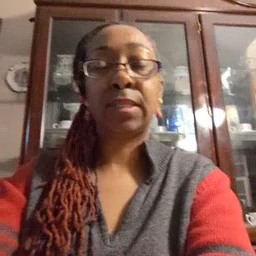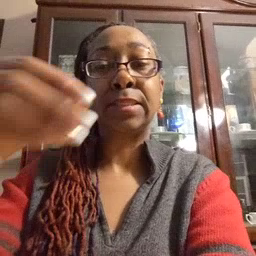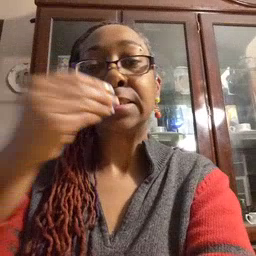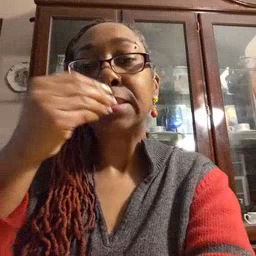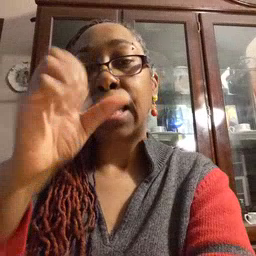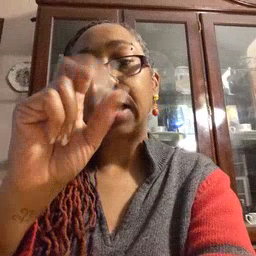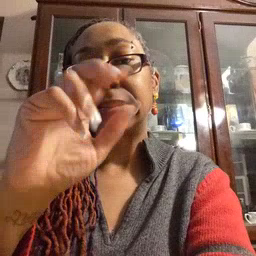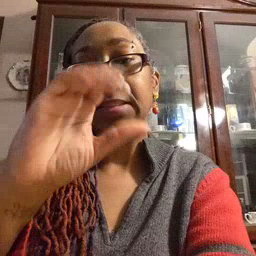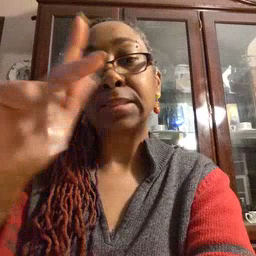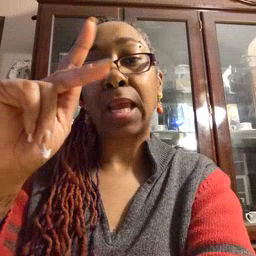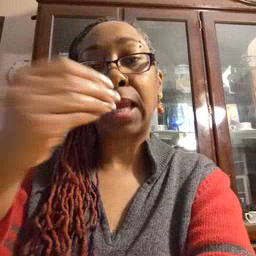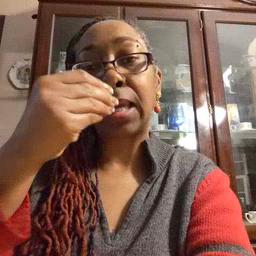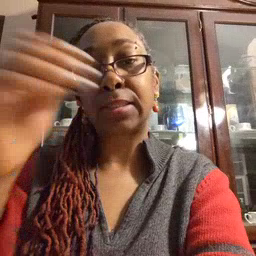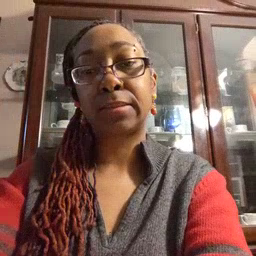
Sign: snack